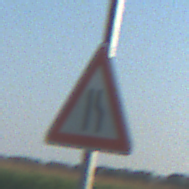
Verkehrszeichen: EinseitigVerengteFahrbahnRechts
Umgebung: Outdoor, RoadRail
Tageszeit: MorningAfternoon
Wetter: Clear
Licht: Natural
Jahreszeit: NotSpecified
Kontrast: HighContrast